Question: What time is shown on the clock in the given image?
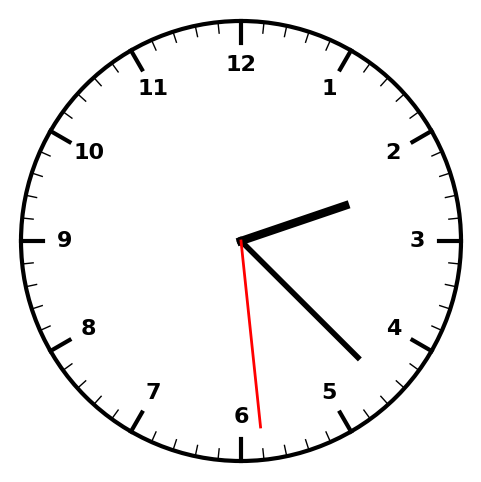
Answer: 02:22:29